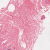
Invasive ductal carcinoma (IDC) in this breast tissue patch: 0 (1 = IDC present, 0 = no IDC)